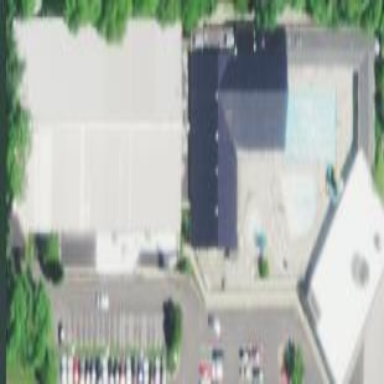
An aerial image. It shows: Building used as fitness center.